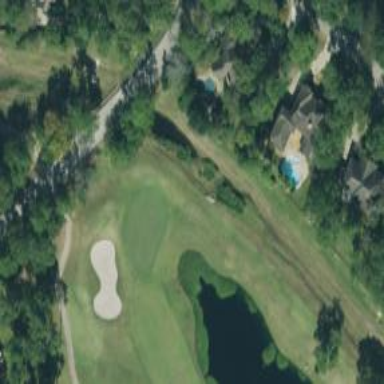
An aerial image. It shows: View of golf hole.